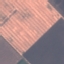
Land use / land cover: AnnualCrop